Question: # Hello, i've got the following issues with UICollectionView
- -
# The problem occurs when you try to scroll up to view the cells that are not visible.
- - -
## How do i make it scrollable?

'''
override func viewDidLoad() {
super.viewDidLoad()
// Do any additional setup after loading the view.
self.navigationItem.title = "Featured"
self.view.backgroundColor = UIColor.white
// Add UImage carousel
let carousel: UIImageView = {
let imageView = UIImageView()
let image = UIImage()
imageView.backgroundColor = UIColor.purple
return imageView
}()
self.view.addSubview(carousel)
carousel.translatesAutoresizingMaskIntoConstraints = false
// Add CollectionView
let featuredControllerLayout = UICollectionViewFlowLayout()
// Add CollectionViewController
featuredControllerLayout.scrollDirection = .vertical
let featuredController = FeaturedCollectionViewController(collectionViewLayout: featuredControllerLayout)
guard let featuredView = featuredController.collectionView else { return }
self.view.addSubview(featuredView)
featuredView.translatesAutoresizingMaskIntoConstraints = false
// Setup Constraints
if #available(iOS 11.0, *) {
let guide = self.view.safeAreaLayoutGuide
let guideSize = guide.layoutFrame.size
carousel.trailingAnchor.constraint(equalTo: guide.trailingAnchor).isActive = true
carousel.leadingAnchor.constraint(equalTo: guide.leadingAnchor).isActive = true
carousel.topAnchor.constraint(equalTo: guide.topAnchor).isActive = true
carousel.frame.size.height = guideSize.width/2
carousel.heightAnchor.constraint(equalToConstant: carousel.frame.size.height).isActive = true
featuredView.trailingAnchor.constraint(equalTo: guide.trailingAnchor).isActive = true
featuredView.leadingAnchor.constraint(equalTo: guide.leadingAnchor).isActive = true
featuredView.topAnchor.constraint(equalTo: carousel.bottomAnchor).isActive = true
featuredView.bottomAnchor.constraint(equalTo: guide.bottomAnchor).isActive = true
}
}
'''
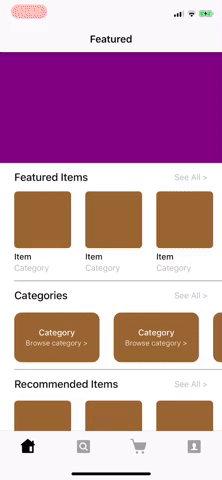
Answer: Heyy what you are telling is you are not able to scroll up and see the entire collection view items ?
if that is the case then you have not accounted the height of tabbar controller so you can enable translucent for example I have a git repo I made you can check and let me know if you are stuck anywhere
<URL>